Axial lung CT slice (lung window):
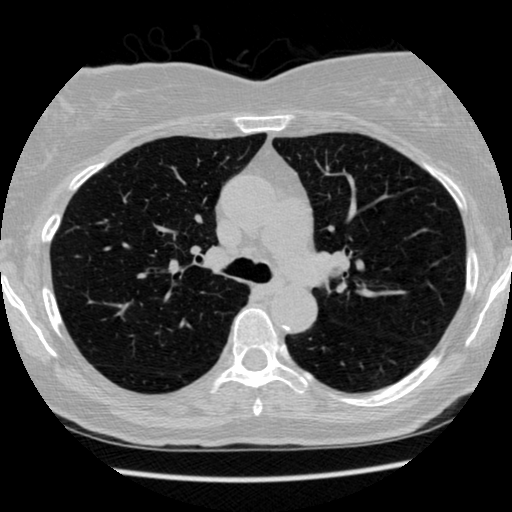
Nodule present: no